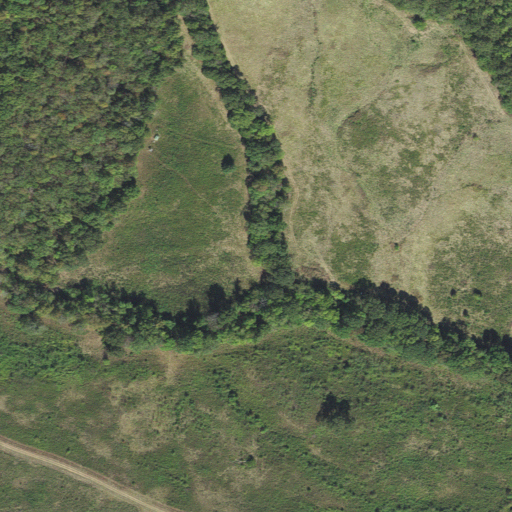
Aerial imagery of valley in Arkansas named Blackground Hollow containing pasture, deciduous forest, and mixed forest